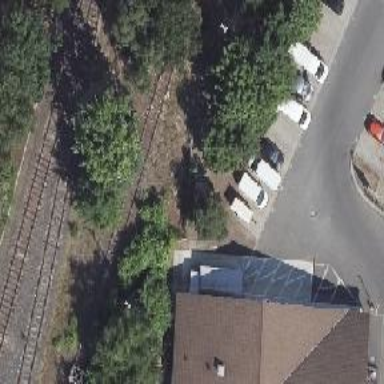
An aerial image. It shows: Abandoned railway.